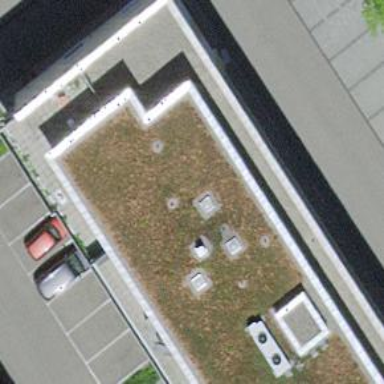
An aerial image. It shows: Clinic.